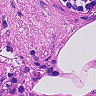
Metastatic tissue present: no